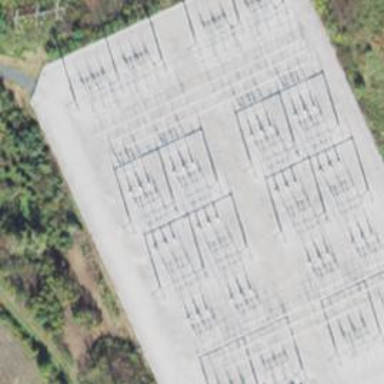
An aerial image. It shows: Switch for power supply.